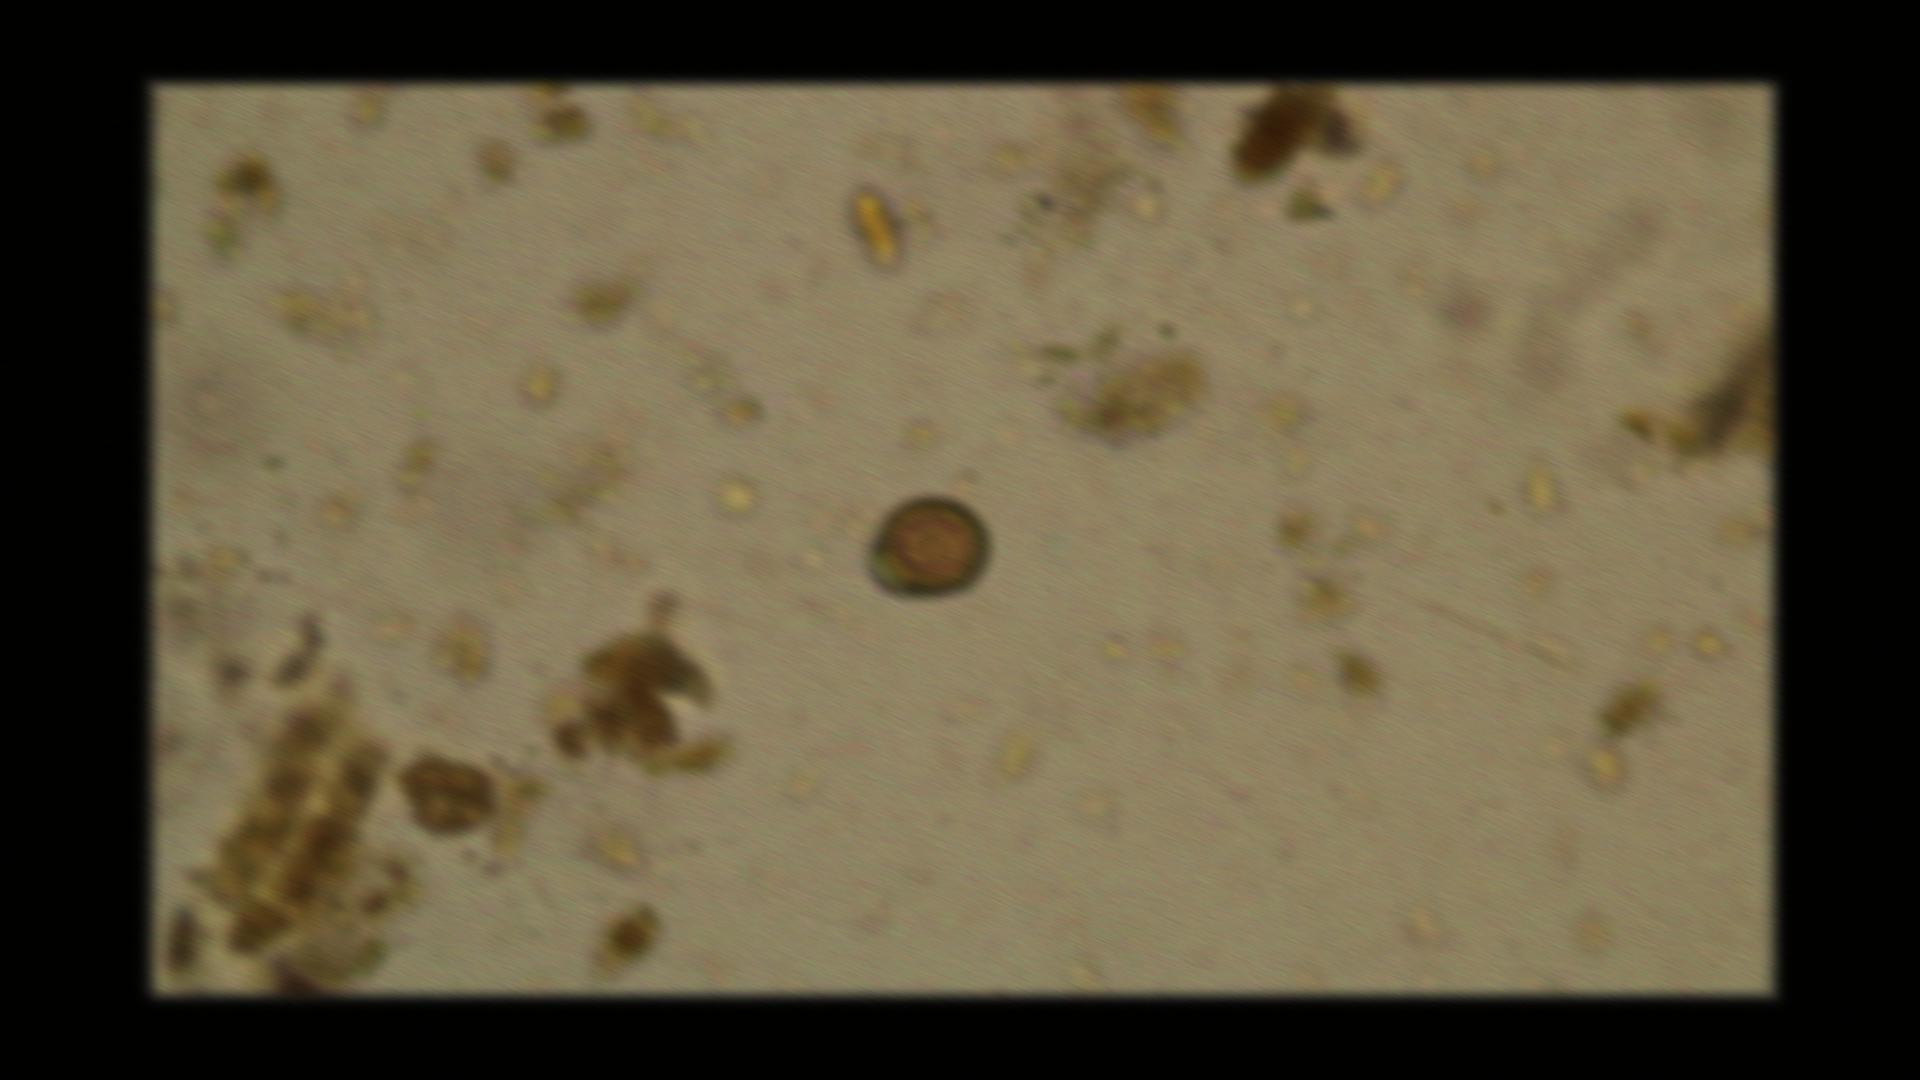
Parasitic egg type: Taenia spp. egg